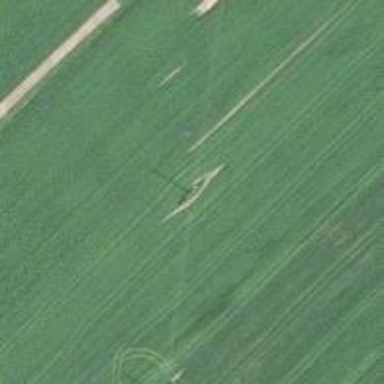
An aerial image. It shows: Power pole.